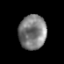
Tissue: prostate
Cell type: Epithelial cells
Senescence score: 0.331
Nuclear area (px): 930
Mean DAPI intensity: 125.046